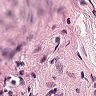
Metastatic tissue present: no